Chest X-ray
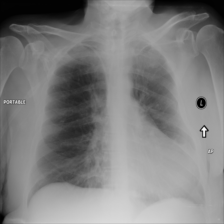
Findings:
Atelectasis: negative
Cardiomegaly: negative
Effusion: negative
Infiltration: negative
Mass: negative
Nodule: negative
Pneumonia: negative
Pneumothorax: negative
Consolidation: negative
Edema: negative
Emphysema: negative
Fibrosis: negative
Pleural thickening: negative
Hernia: negative